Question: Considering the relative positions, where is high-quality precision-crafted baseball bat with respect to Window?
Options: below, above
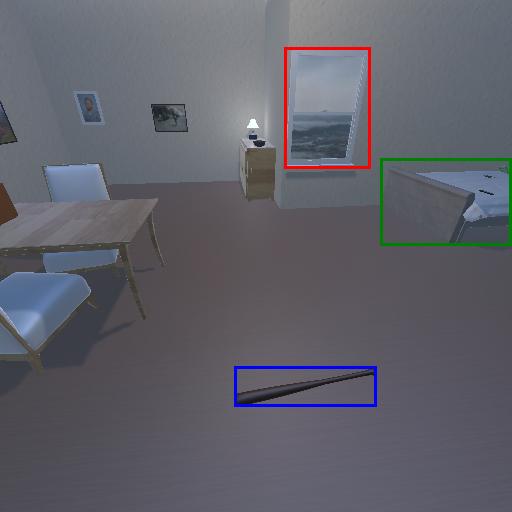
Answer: below